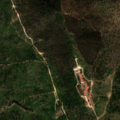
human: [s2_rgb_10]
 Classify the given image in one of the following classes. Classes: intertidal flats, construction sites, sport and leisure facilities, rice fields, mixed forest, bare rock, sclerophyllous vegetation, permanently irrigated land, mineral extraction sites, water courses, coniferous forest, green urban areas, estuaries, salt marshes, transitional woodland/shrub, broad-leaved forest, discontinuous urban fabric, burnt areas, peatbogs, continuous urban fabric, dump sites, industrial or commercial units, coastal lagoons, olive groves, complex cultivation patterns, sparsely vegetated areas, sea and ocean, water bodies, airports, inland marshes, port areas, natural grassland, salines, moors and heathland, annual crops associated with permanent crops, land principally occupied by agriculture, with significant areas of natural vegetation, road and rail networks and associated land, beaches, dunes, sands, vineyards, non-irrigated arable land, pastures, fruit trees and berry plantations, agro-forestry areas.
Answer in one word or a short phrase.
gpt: agro-forestry areas, broad-leaved forest, transitional woodland/shrub